Milling tool wear sample.
Tool blade image: 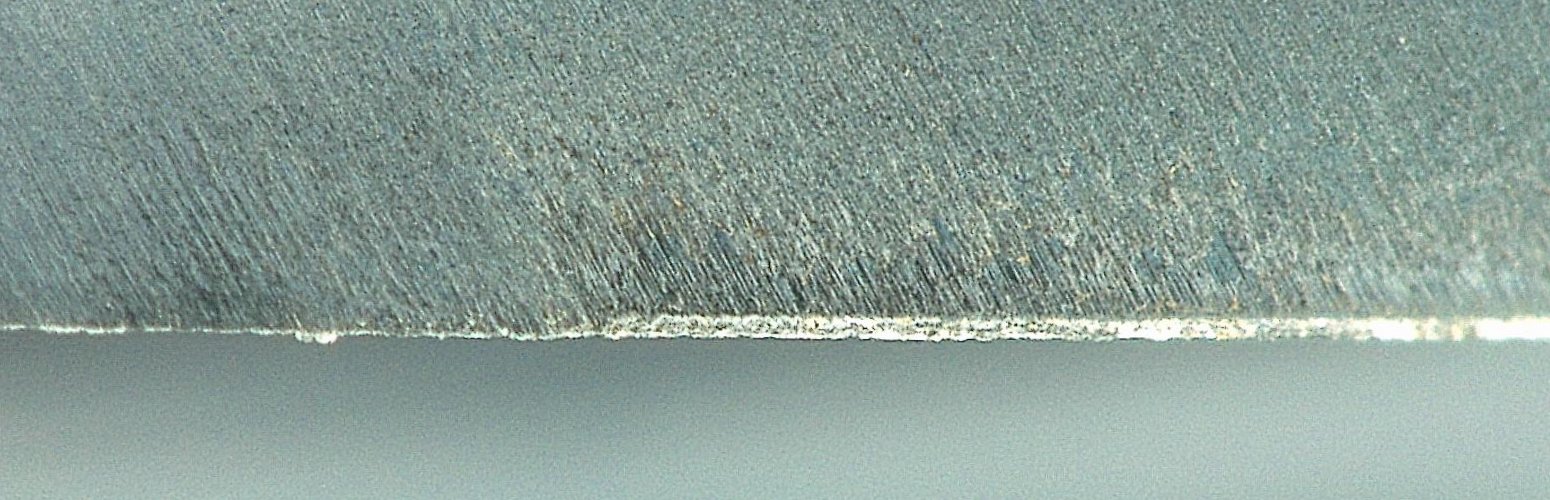
Chip image: 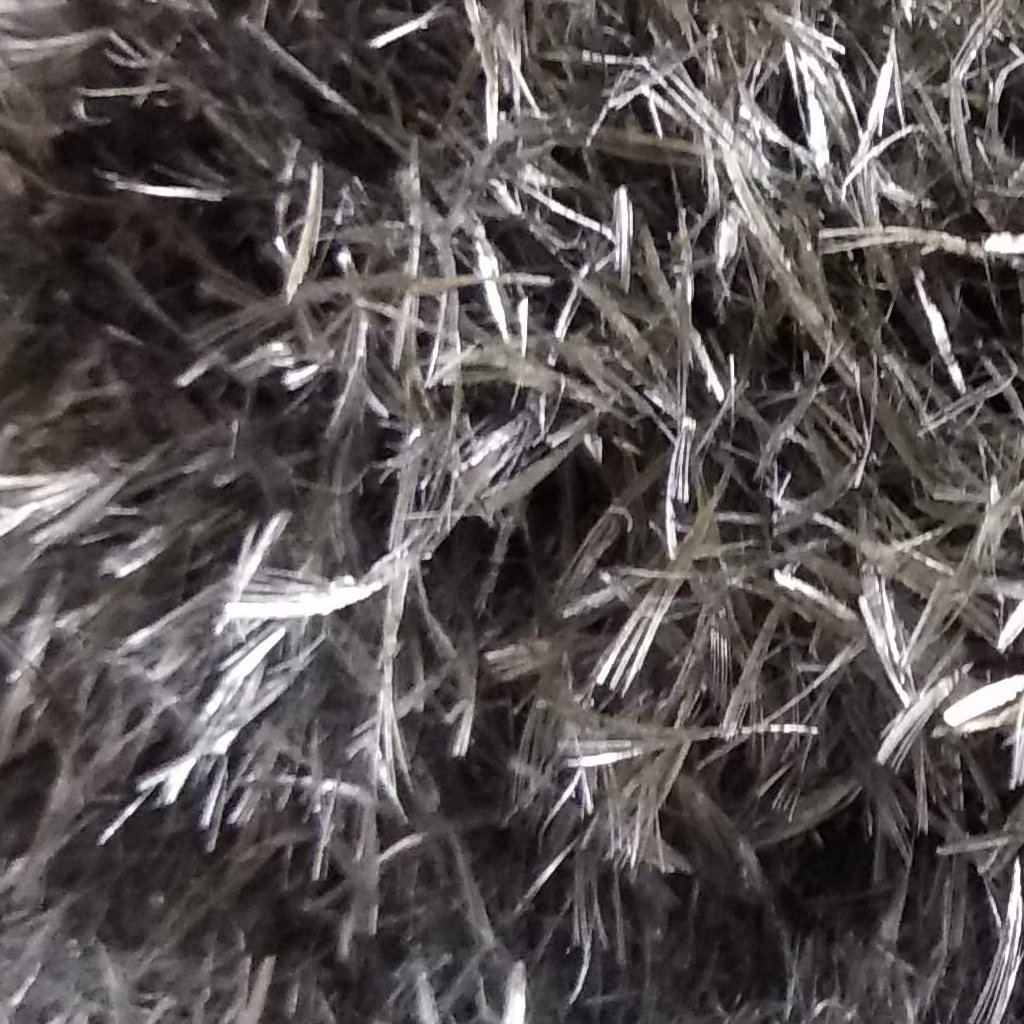
Workpiece image: 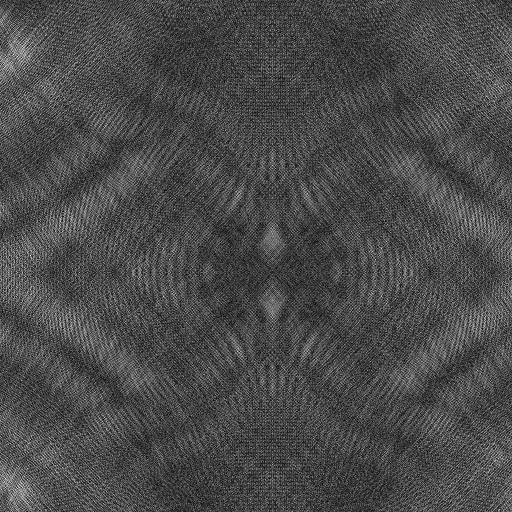
Tool wear state: sharp
Gaps: 9.02
Flank wear: 69.92
Overhang: 20.17
Force-signal Mel-spectrograms (X, Y, Z axes): 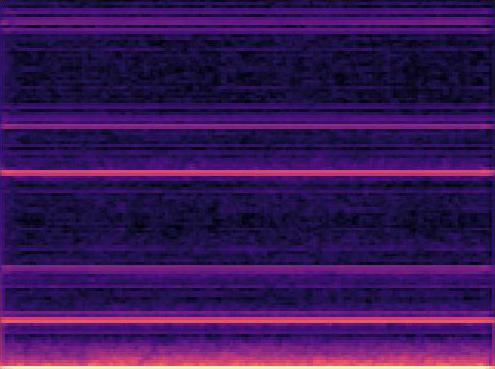 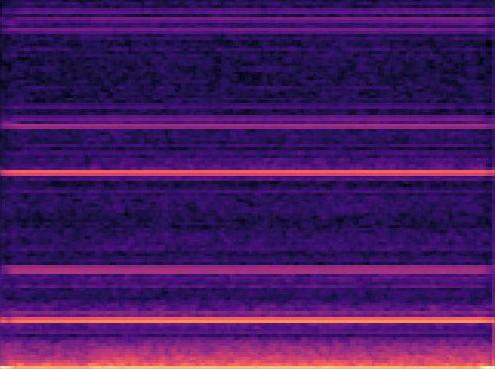 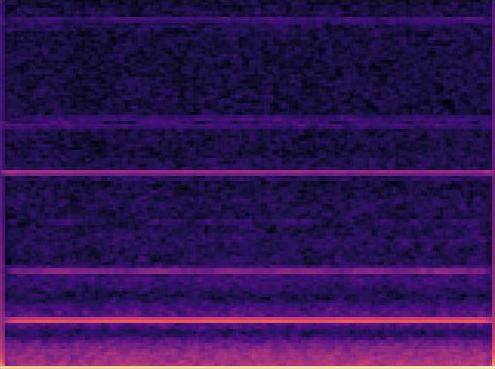
Force-signal scalograms (X, Y, Z axes): 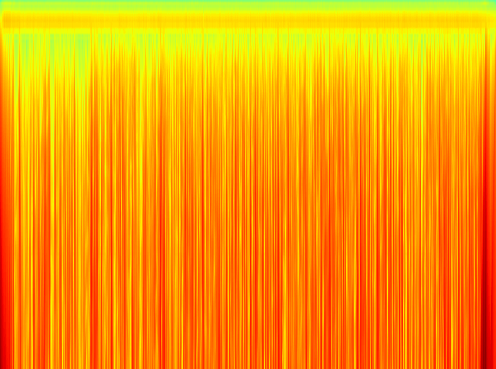 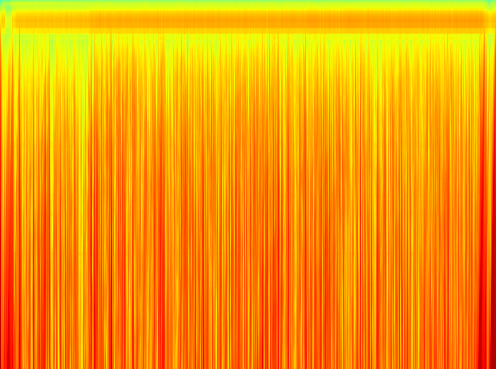 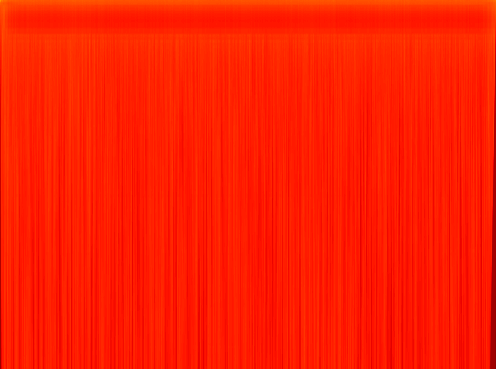
Force phase: initial_break_in_wear